Question: I want to add values in a table for particular employee based on existing value:

Here i want to add all values as it is except 'pk_servicerecord_Id', i want to increment this value by 1.
'''
INSERT INTO tbl (pk_Employee_ID,pk_ServiceRecord_ID,pk_Scale_ID, pk_Allowance_ID)
SELECT pk_Employee_ID,(pk_ServiceRecord_ID+1) ,pk_Scale_ID, pk_Allowance_ID
FROM tbl
'''
// as i have tried somthing like this, but not workin
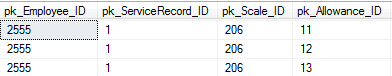
Answer: Try this:
'''
INSERT INTO tbl
SELECT Max(pk_Employee_ID)+1 as ID,pk_ServiceRecord_ID,pk_Scale_ID, pk_Allowance_ID
FROM tbl
GROUP BY pk_ServiceRecord_ID,pk_Scale_ID, pk_Allowance_ID
'''
It will insert the record with 'Max(pk_Employee_ID)+1' as 'pk_Employee_ID'.
'''
INSERT INTO tbl
SELECT pk_Employee_ID+1 as ID,pk_ServiceRecord_ID,pk_Scale_ID, pk_Allowance_ID
FROM tbl
'''